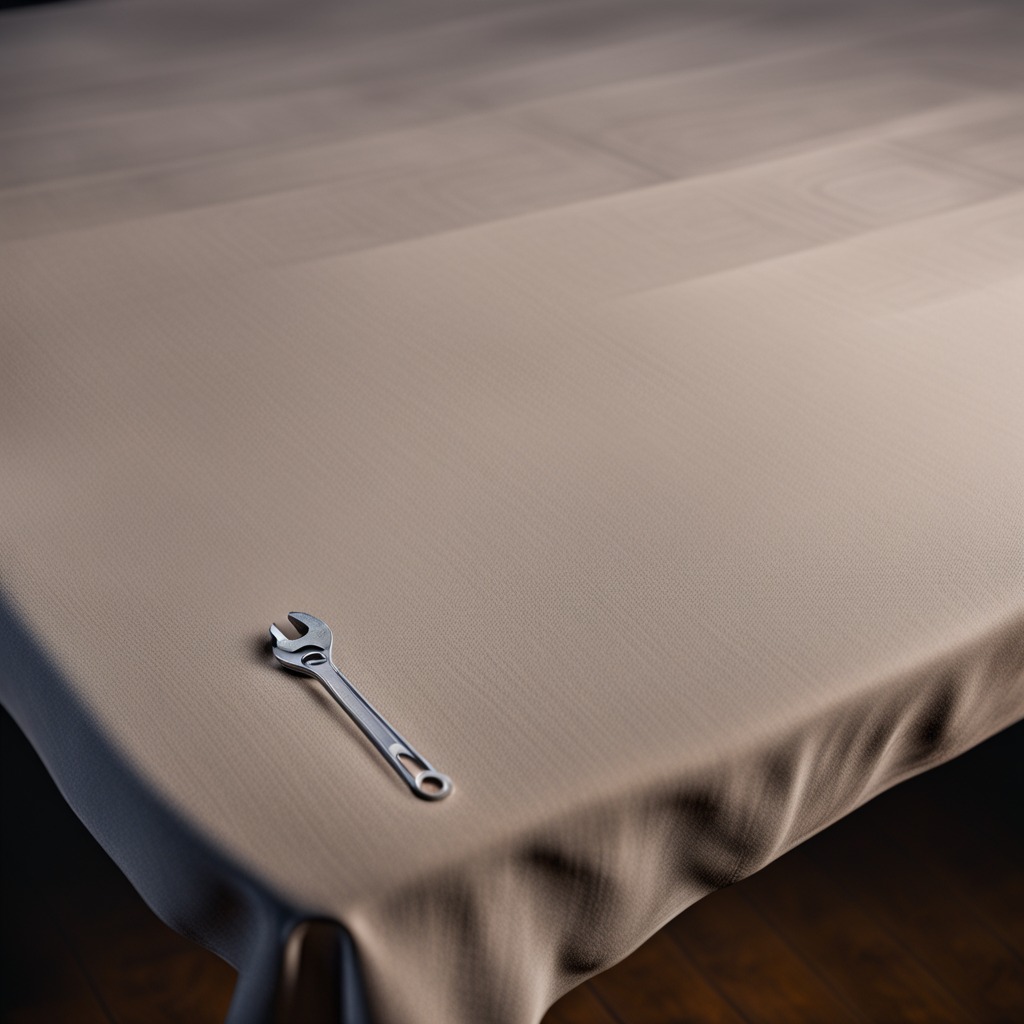
An wrench is lying on the wooden table inside a workshop at night.